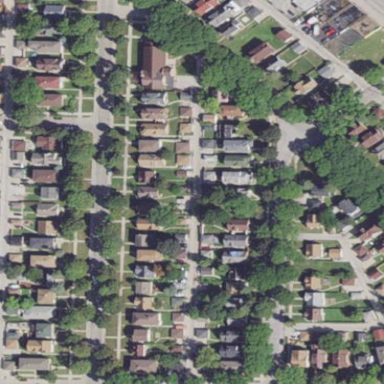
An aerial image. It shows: Sidewalk.